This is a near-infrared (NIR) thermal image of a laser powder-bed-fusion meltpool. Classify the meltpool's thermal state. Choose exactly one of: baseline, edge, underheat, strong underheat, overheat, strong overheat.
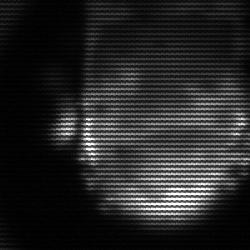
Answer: baseline